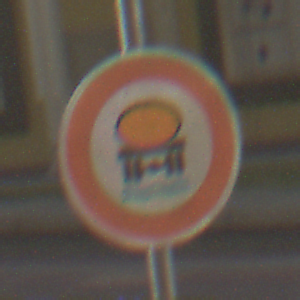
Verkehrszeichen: VerbotFahrzeugeWassergefaehrdenderLadung
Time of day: MorningAfternoon
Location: Outdoor (Urban)
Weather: PartlyCloudy
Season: NotSpecified
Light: Natural